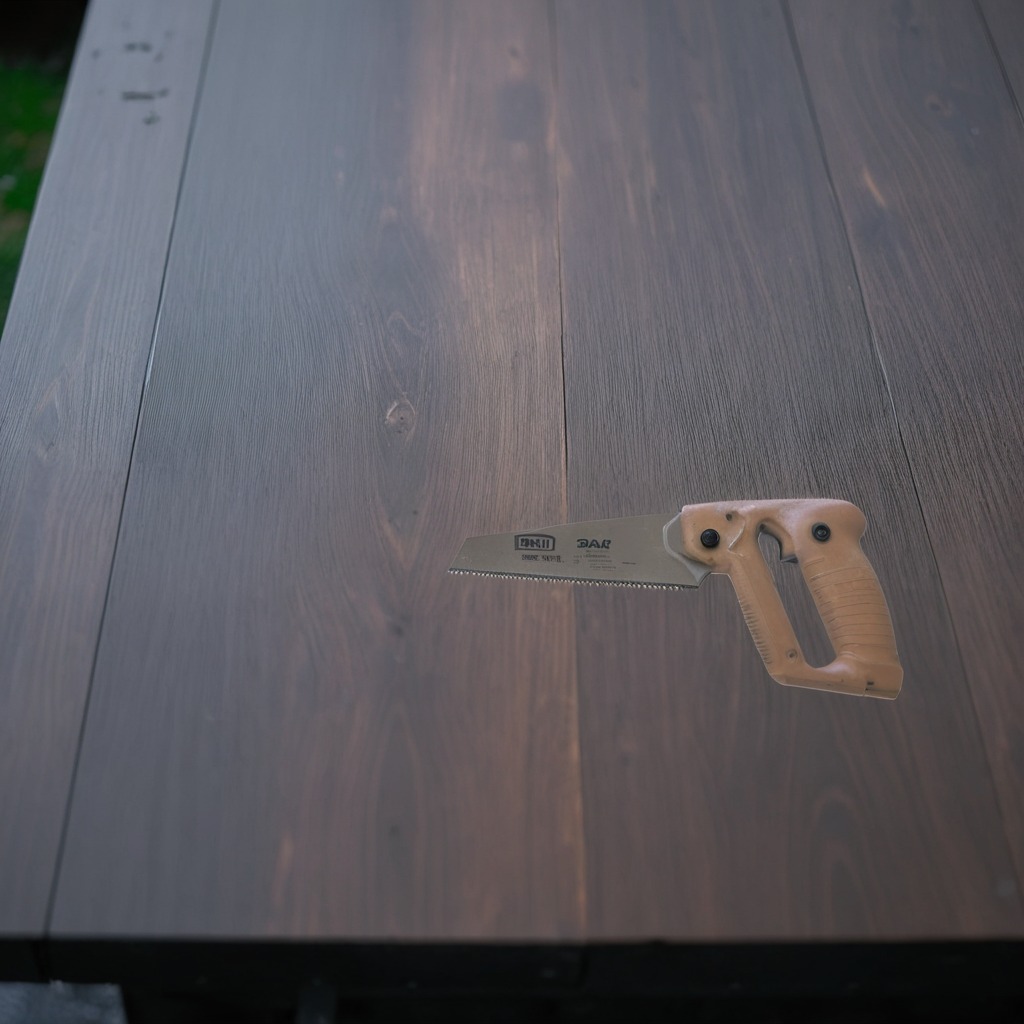
A handheld metal saw is lying on the old table.